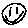
Label: smiley face